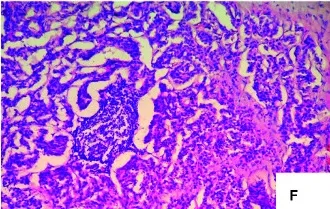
Central lymph node metastasis. (haematoxylin and eosin, original magnification x 200).
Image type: pathology (h&e)